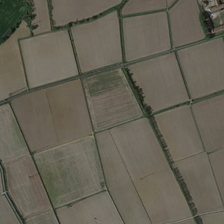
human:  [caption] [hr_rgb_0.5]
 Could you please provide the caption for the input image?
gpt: there is a house near the farm b .

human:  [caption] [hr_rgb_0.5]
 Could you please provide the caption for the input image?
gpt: there is a house near the farm b .

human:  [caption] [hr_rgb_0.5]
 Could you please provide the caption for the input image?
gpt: a lot of green trees are planted around the farm .

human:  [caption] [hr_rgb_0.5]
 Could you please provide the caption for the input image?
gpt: a lot of green trees are planted around the farm .

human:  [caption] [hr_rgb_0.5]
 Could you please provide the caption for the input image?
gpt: there is a house near the farm b .